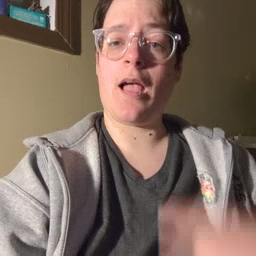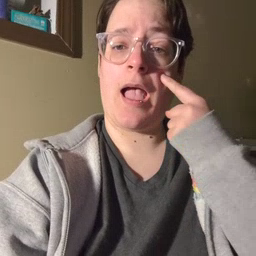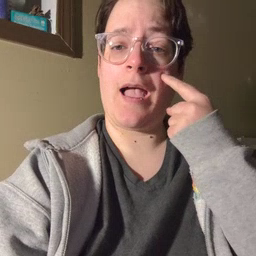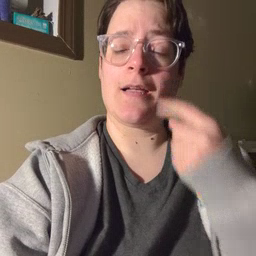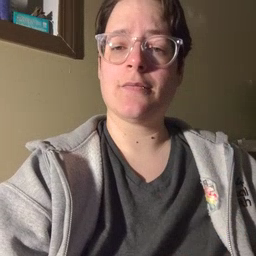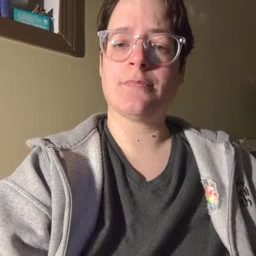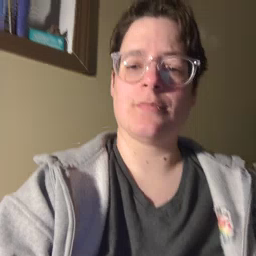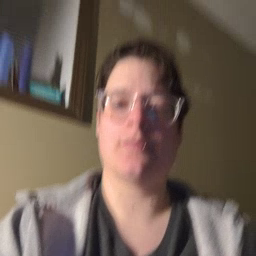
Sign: eye